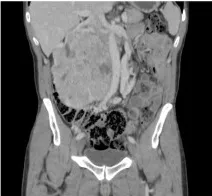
(A) Initial contrast-enhanced CT. A horseshoe kidney with a bulky tumor affecting a large part of the right kidney, a coronal plane.
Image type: radiology (ct)